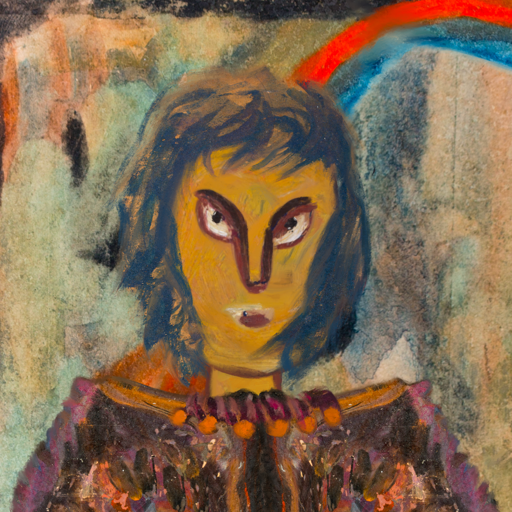
Background: Childish, Head And Neck Front: After_Raid, Face Front: After_Raid, Bust: Gypsy_Queen, Hair Front: InTheSun, Head Accessory: Blank, Second Necklace: Blank, Necklace: Doll, Baby: Blank